Interaction volume radius: 10 \u00c5
Interaction volume height: 10 \u00c5
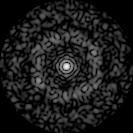
Disorder parameter: 0.8279